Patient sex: M
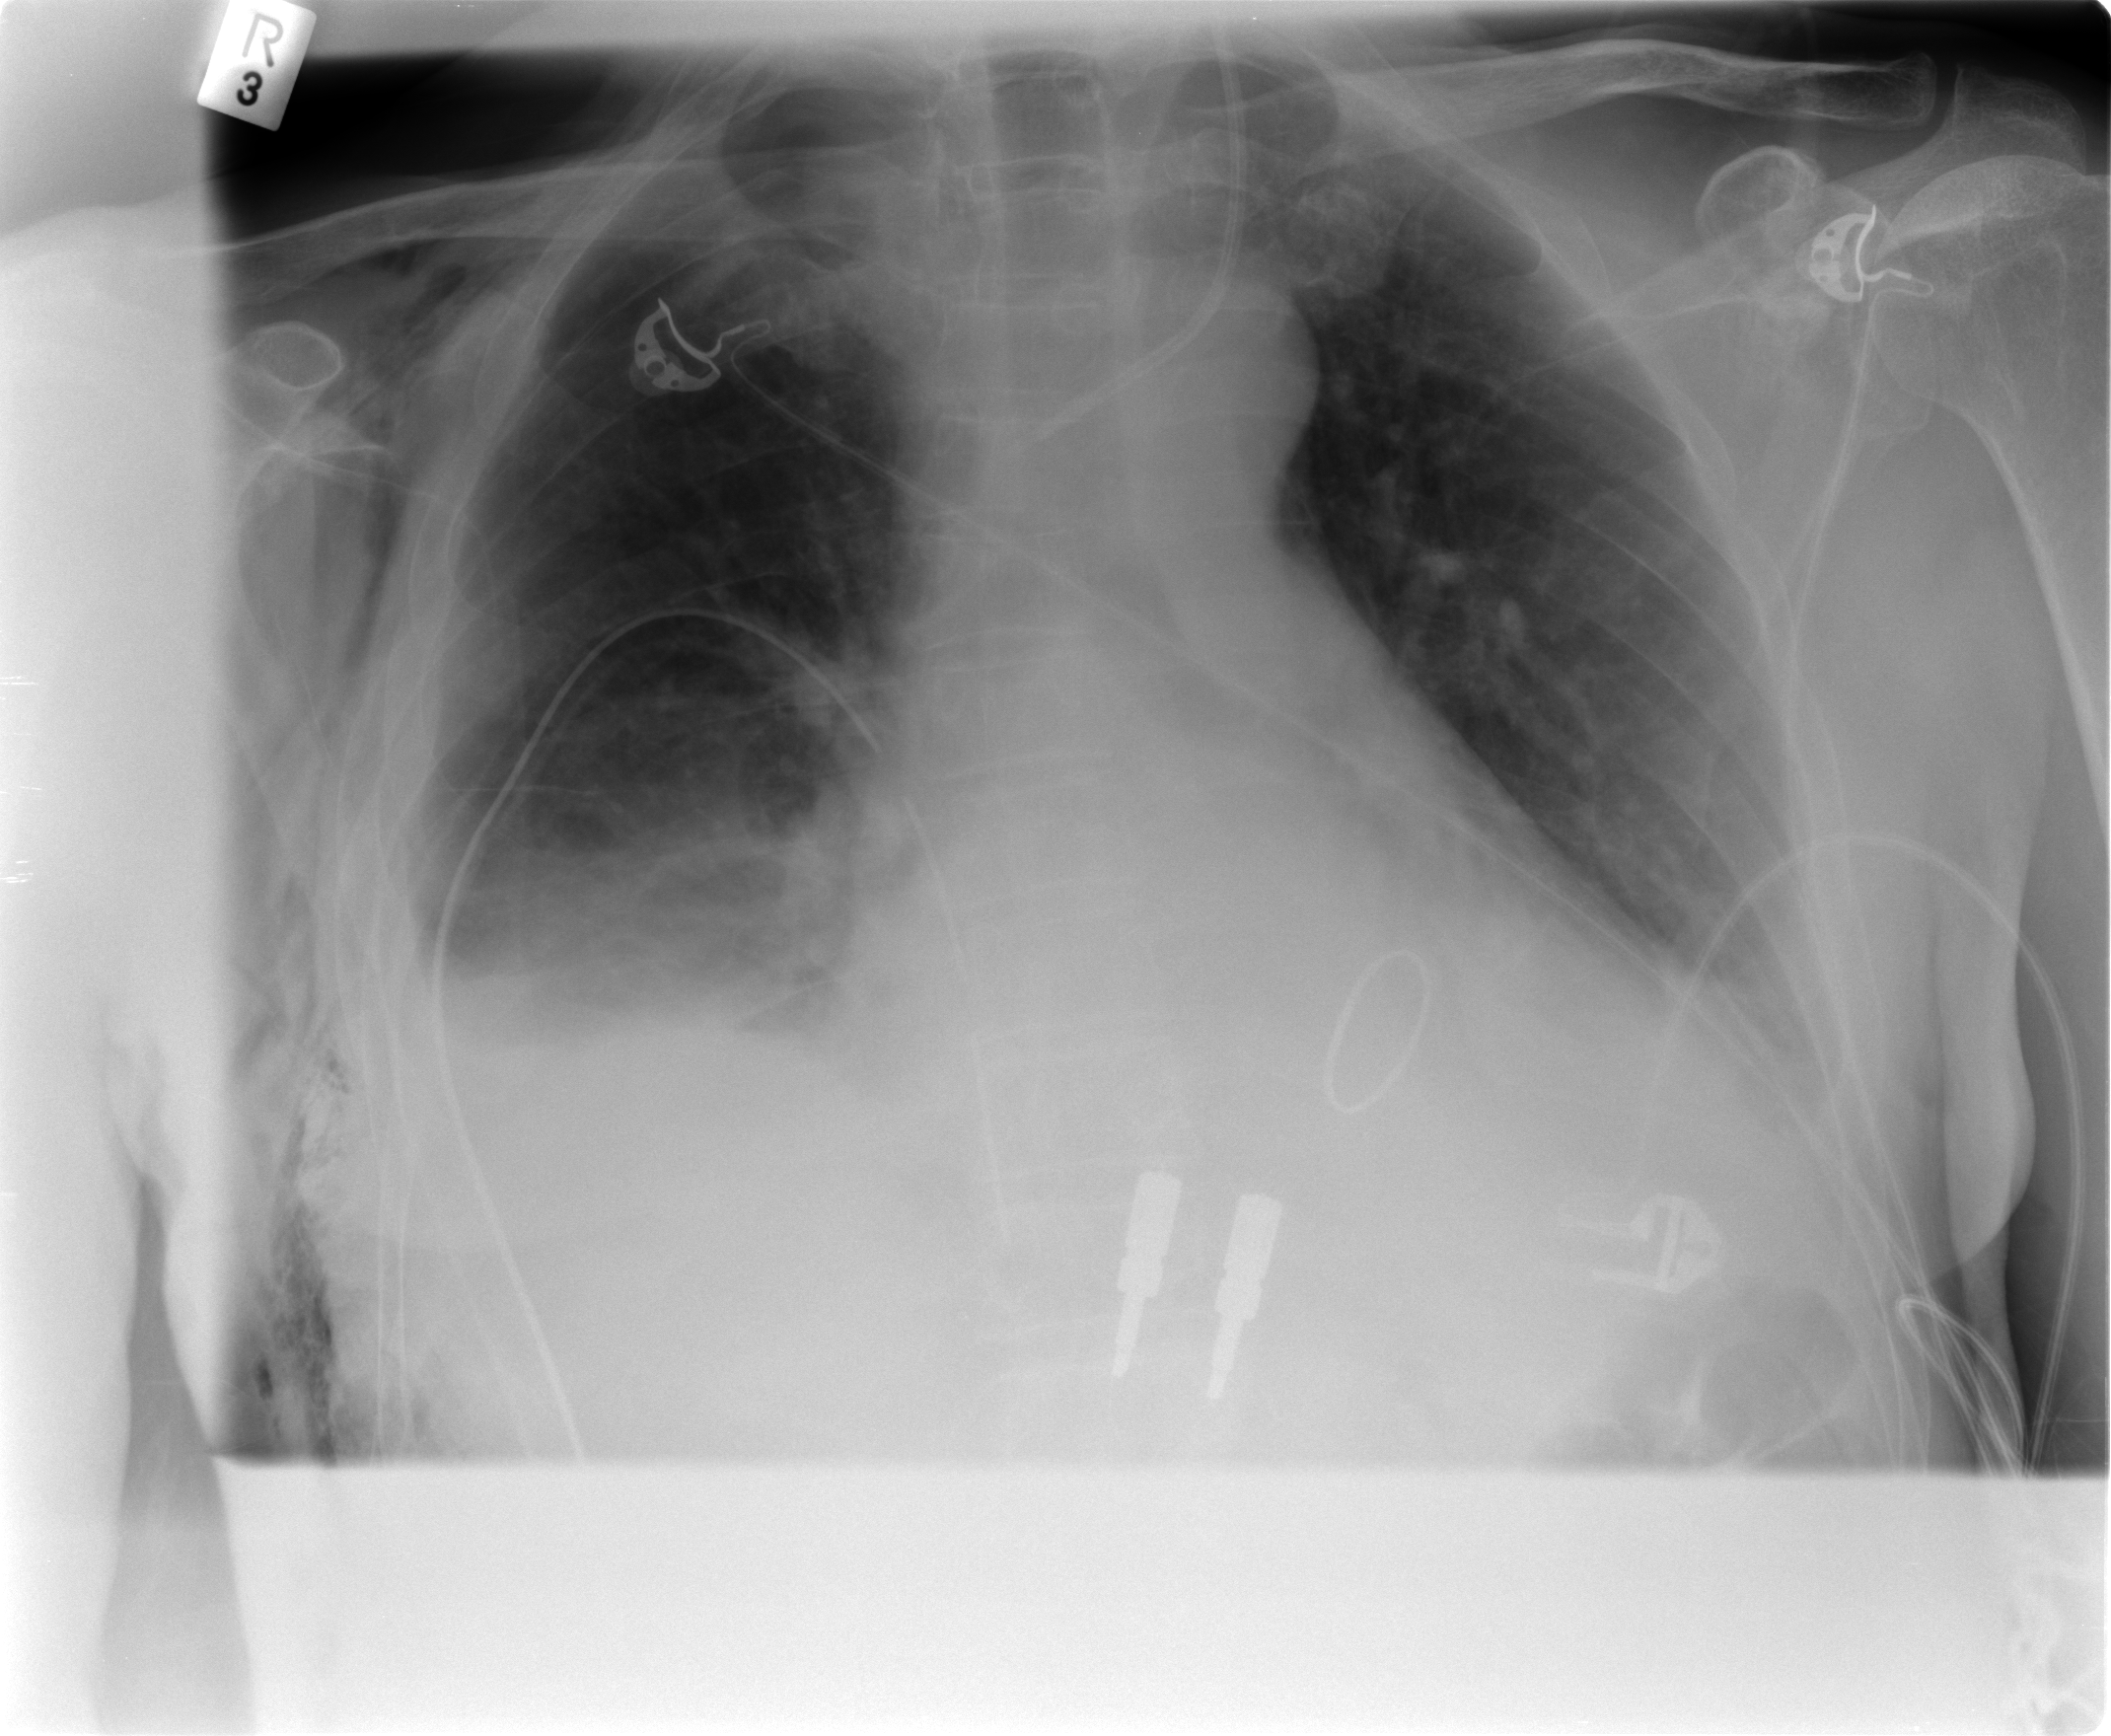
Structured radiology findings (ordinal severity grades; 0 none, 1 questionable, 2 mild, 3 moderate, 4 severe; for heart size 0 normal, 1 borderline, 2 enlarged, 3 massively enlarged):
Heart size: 2
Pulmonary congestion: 0
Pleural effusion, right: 2
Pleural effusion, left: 2
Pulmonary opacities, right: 2
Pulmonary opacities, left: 2
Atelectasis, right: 2
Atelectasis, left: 2